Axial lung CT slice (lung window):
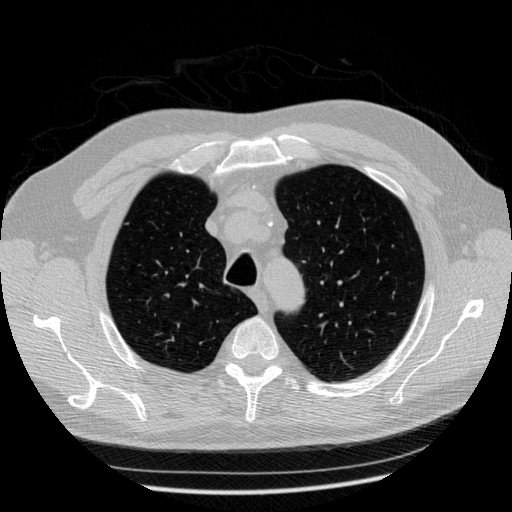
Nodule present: no